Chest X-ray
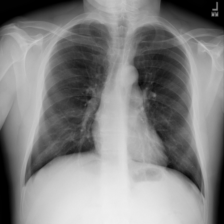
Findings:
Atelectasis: negative
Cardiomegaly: negative
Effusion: negative
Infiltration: negative
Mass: negative
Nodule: negative
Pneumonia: negative
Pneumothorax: negative
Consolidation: negative
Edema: negative
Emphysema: negative
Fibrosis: negative
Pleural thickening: negative
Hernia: negative